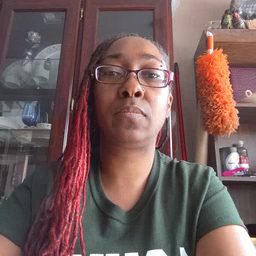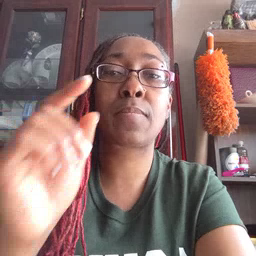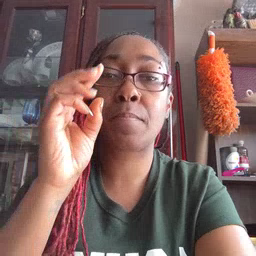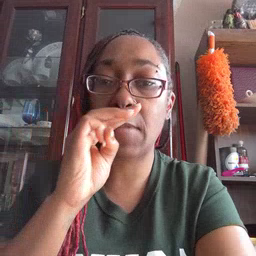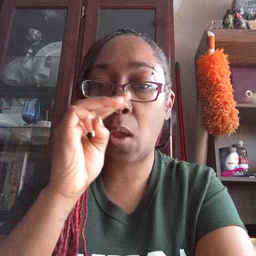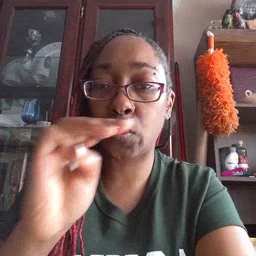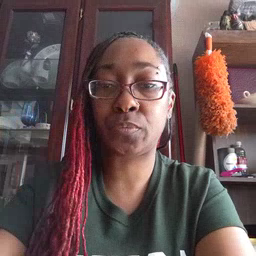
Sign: mouse